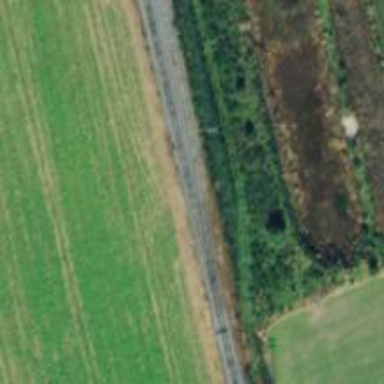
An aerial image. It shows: Railway siding for service.